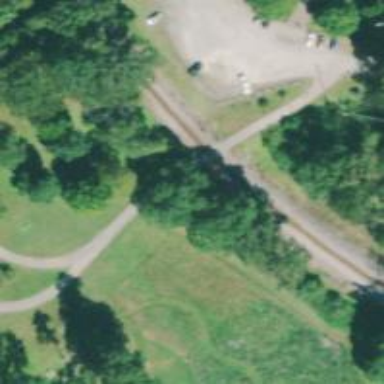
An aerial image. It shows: Uncontrolled level crossing for the railway.